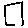
Label: square